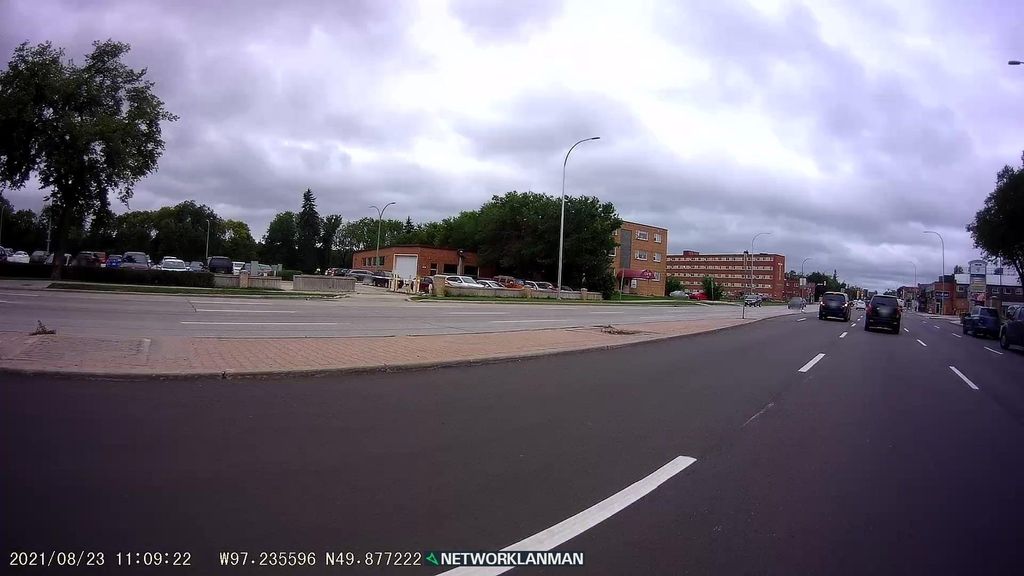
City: winnipeg